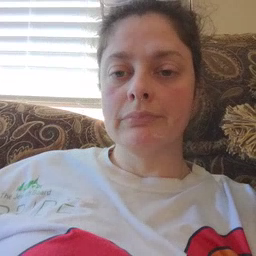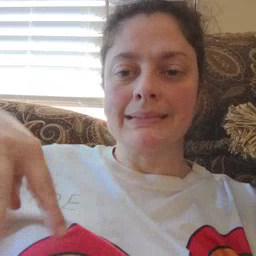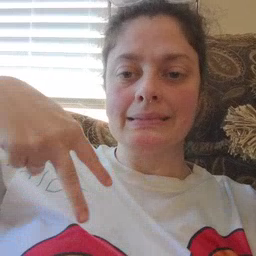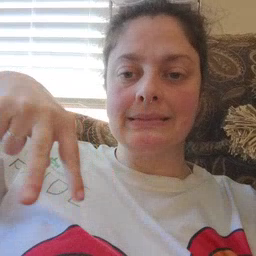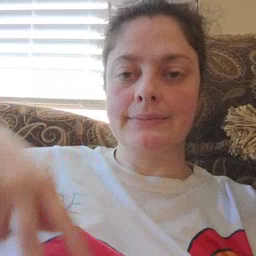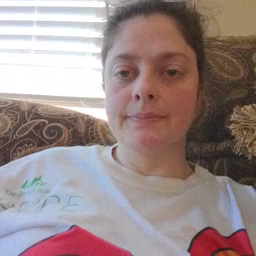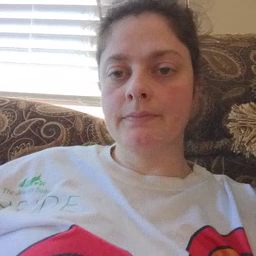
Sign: dance